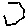
Label: hexagon